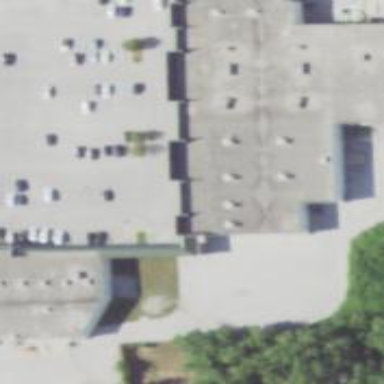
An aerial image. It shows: Fitness centre on leisure land.